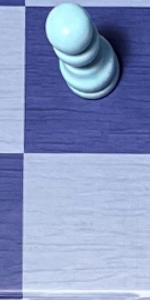
Label: Empty